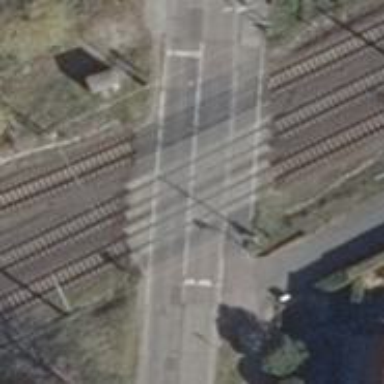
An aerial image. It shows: Level crossing along the railway.